This grayscale texture is a bearing vibration snapshot reshaped row-by-row into a square image. Based on the visible evidence, which condition applies: normal, inner_race, outer_race, ball?
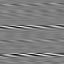
Answer: outer_race